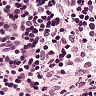
Metastatic tissue present: no